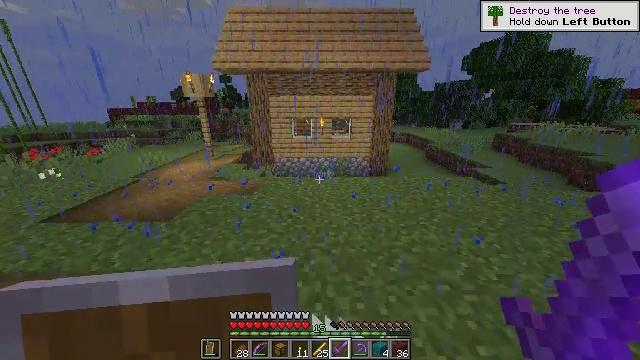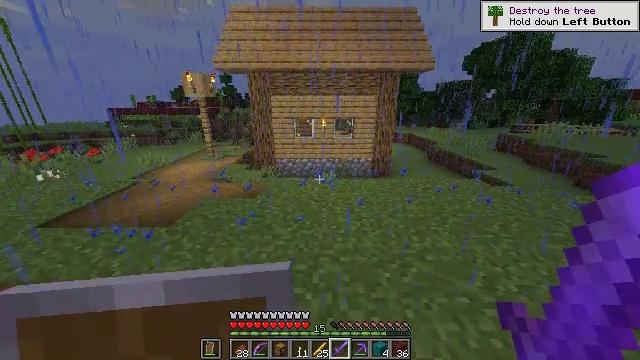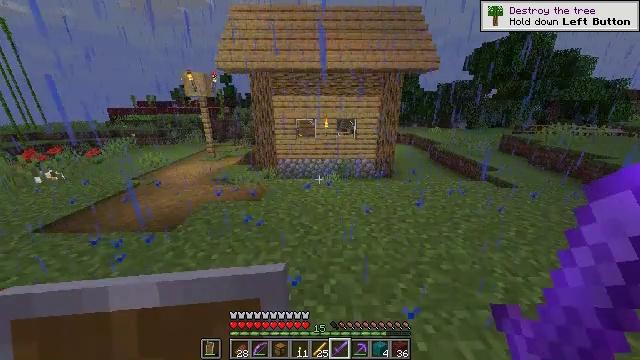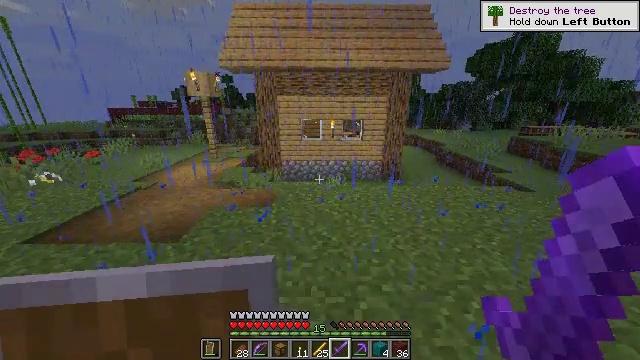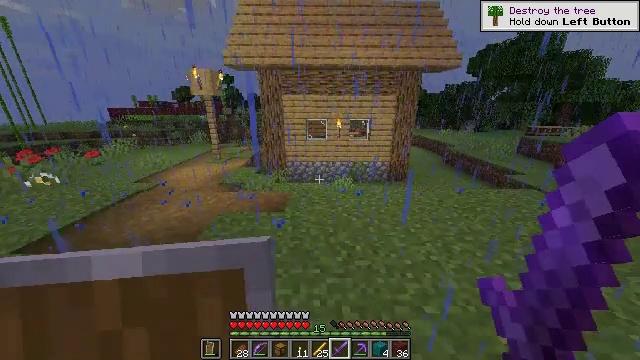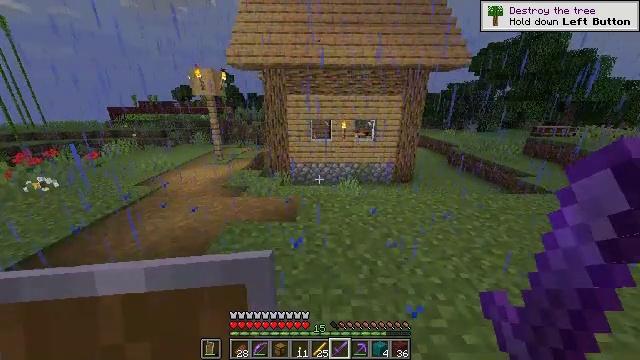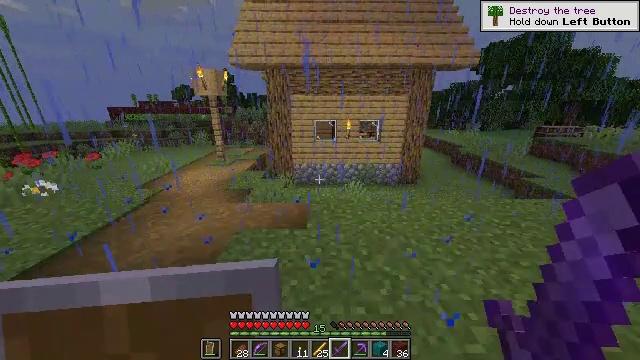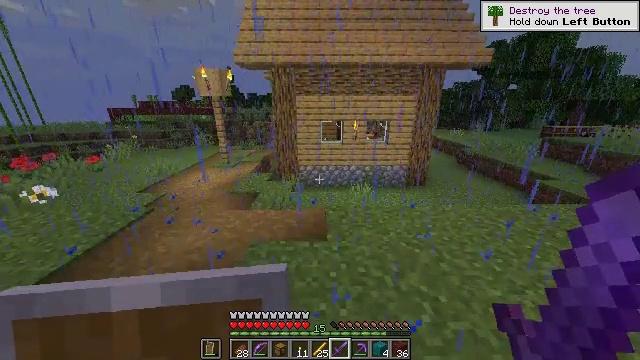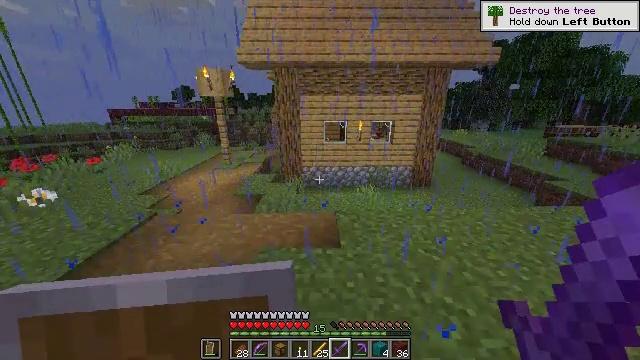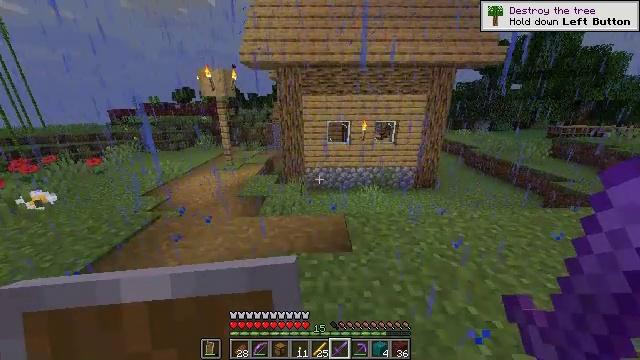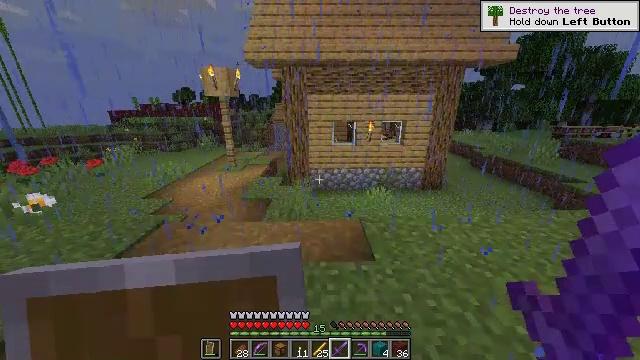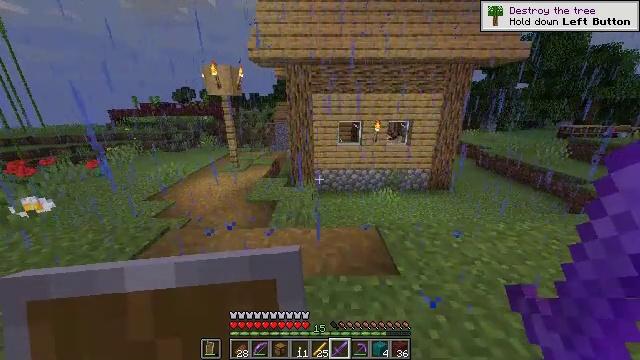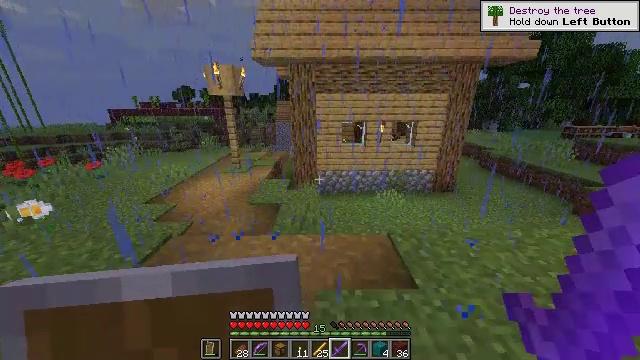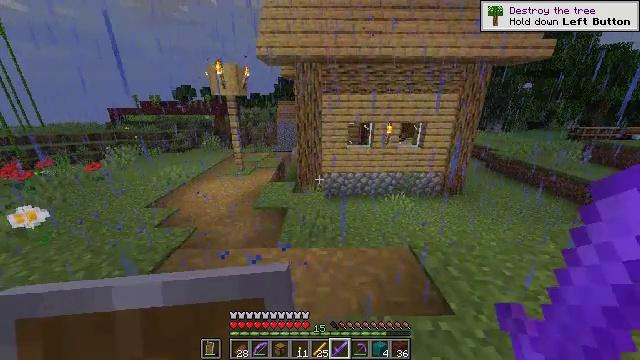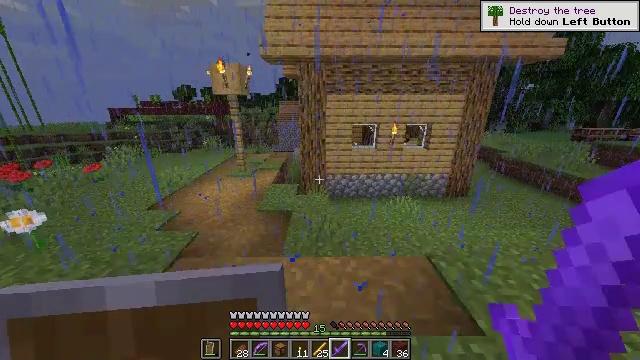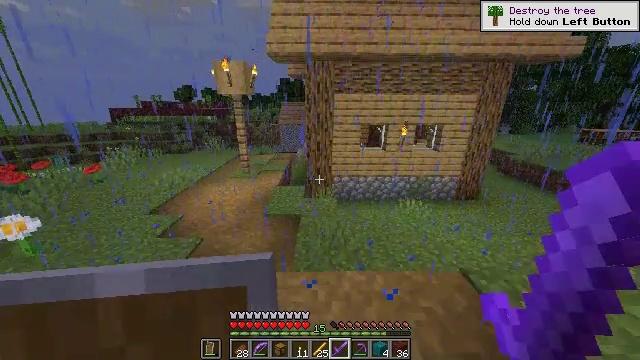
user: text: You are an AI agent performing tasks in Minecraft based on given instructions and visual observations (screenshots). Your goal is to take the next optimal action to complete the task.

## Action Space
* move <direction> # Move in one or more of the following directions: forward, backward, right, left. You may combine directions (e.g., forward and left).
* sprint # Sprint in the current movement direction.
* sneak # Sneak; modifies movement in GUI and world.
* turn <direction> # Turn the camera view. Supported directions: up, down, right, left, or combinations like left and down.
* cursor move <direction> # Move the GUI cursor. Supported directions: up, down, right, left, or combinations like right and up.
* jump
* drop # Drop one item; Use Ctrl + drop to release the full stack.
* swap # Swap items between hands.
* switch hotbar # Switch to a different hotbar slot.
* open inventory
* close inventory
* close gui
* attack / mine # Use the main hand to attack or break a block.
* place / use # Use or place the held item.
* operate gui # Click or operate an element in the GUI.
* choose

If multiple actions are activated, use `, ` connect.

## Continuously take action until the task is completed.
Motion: motion action
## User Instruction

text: Use the crafting interface to make blaze powder from blaze rods.
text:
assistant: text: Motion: move forward and move left
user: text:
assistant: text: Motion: move forward and move left
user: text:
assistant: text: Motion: move forward and move left
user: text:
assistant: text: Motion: move forward and move left
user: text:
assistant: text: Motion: move forward and move left
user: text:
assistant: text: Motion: move forward and move left
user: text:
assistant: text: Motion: move forward and move left
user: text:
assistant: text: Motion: move forward and move left
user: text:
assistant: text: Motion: move forward and move left
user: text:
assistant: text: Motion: move forward and move left
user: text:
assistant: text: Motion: move forward and move left
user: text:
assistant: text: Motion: move forward and move left
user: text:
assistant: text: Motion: move forward and move left
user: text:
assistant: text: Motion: move forward and move left
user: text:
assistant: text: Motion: move forward and move left
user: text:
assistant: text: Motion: move forward and move left
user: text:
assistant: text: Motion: move forward and move left
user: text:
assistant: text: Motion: move forward and move left
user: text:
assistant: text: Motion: move forward and move left
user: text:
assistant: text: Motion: move forward and move left
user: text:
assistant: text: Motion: move forward and move left
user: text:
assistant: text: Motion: move forward and move left
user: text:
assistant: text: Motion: move forward
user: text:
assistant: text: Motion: move forward
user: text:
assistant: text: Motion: move forward
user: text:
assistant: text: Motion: move forward
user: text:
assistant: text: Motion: move forward
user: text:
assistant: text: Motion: move forward
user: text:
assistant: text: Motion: move forward
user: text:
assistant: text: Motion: move forward